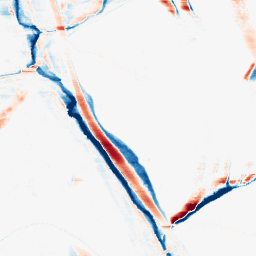
Category: morphological
Decomposition family: morphological_rect
Decomposition parameters: operation: average
width: 20
height: 3
Upsampling method: bicubic
Upsampling parameters: scale: 4
Upsampling scale: 4